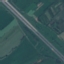
Land use / land cover: Highway